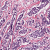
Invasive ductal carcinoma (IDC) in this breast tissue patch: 1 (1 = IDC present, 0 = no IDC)